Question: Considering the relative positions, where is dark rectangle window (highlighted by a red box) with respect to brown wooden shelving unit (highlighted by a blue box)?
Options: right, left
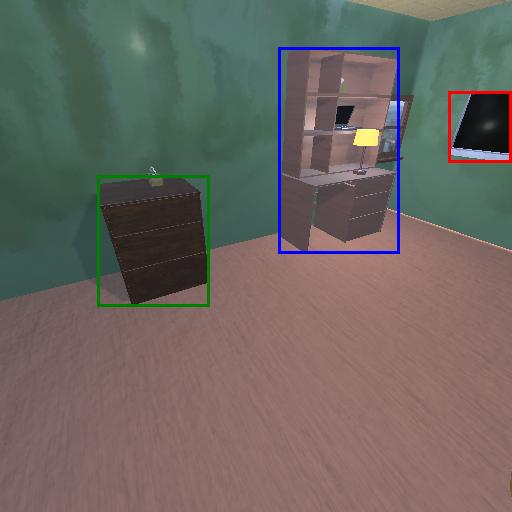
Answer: right